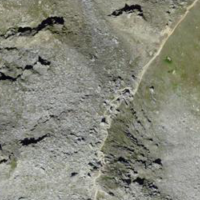
EUNIS habitat code: 48
Species observed at this site:
Geum reptans